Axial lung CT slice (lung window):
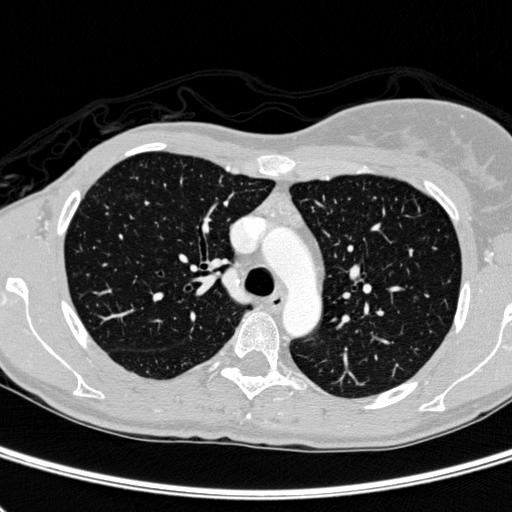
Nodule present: no